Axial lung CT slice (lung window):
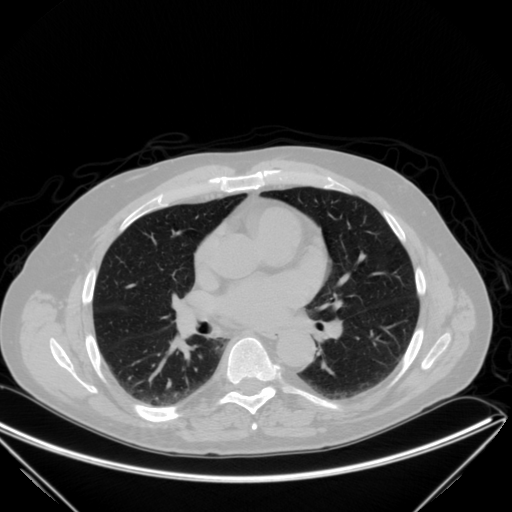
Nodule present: no